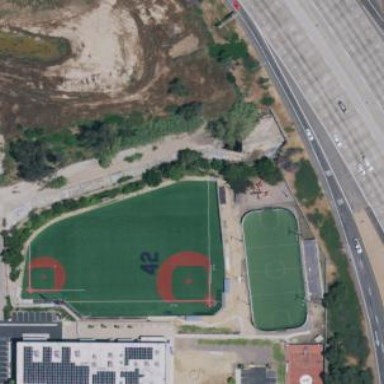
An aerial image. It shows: Baseball pitch for leisure land.